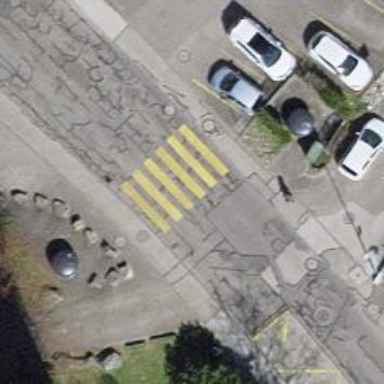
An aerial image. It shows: Marked zebra crossing on the road.